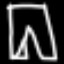
Label: pants